Question: I am using a normal title to show tooltips on my website. I don't want to use any other tooltips on my page. I need a simple default browser title.
But in Firefox browser the title looks different. Not in all cases, just in some scenarios .
Here is the Fiddle <URL>
'''
$('.ACName').each(function() {
var $ele = $(this);
if (this.offsetWidth < this.scrollWidth)
$ele.attr('title', $ele.text());
});
'''
'''
.myProspectTable{
width:463px;
border:1px solid #a3a3a3;
}
.myProspectTable tr td{
border-left:1px solid #a3a3a3;
padding:5px;
}
.myProspectTable tr td:nth-child(1) div{
width:160px;
white-space: nowrap;
overflow:hidden;
text-overflow:ellipsis;
}
'''
'''
<script src="https://ajax.googleapis.com/ajax/libs/jquery/2.1.0/jquery.min.js"></script>
<table class="myProspectTable">
<tr>
<td>
<div class="ACName text-decoration-none">
<span style="border-left: 3px solid #2BF300; margin-right: 5px;"></span>
<span style="font-weight: bold;">(AMSI) ADVANCE MACHINE &amp; TRETCHFORM INTERNATIONAL INC.</span>
</div>
</td>
<td style="width:100px;">
XXXXXXXX
</td>
<td style="width:100px;">
123456
</td>
</tr>
</table>
'''
For more details please see below Image.

help me resolve this
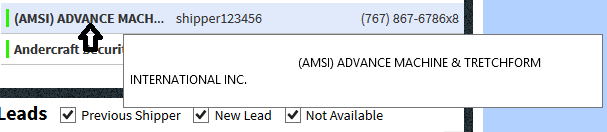
Answer: Title attribute respects whitespaces, however apparently browsers handle them a little differently. In you case you want to trim unwanted trailing and leading whitespace characters to achieve consistent look.
Try to use <URL>
'''
$ele.attr('title', $ele.text().trim());
'''
or <URL> if you want to support IE8 and below:
'''
$ele.attr('title', $.trim($ele.text()));
'''
<URL>